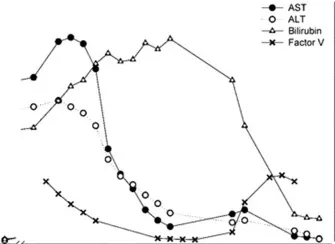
(A) Biochemical parameters of a patient with acute liver failure caused by metamizole. Liver transplantation was performed at day 16.
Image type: chart (chart)